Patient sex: M
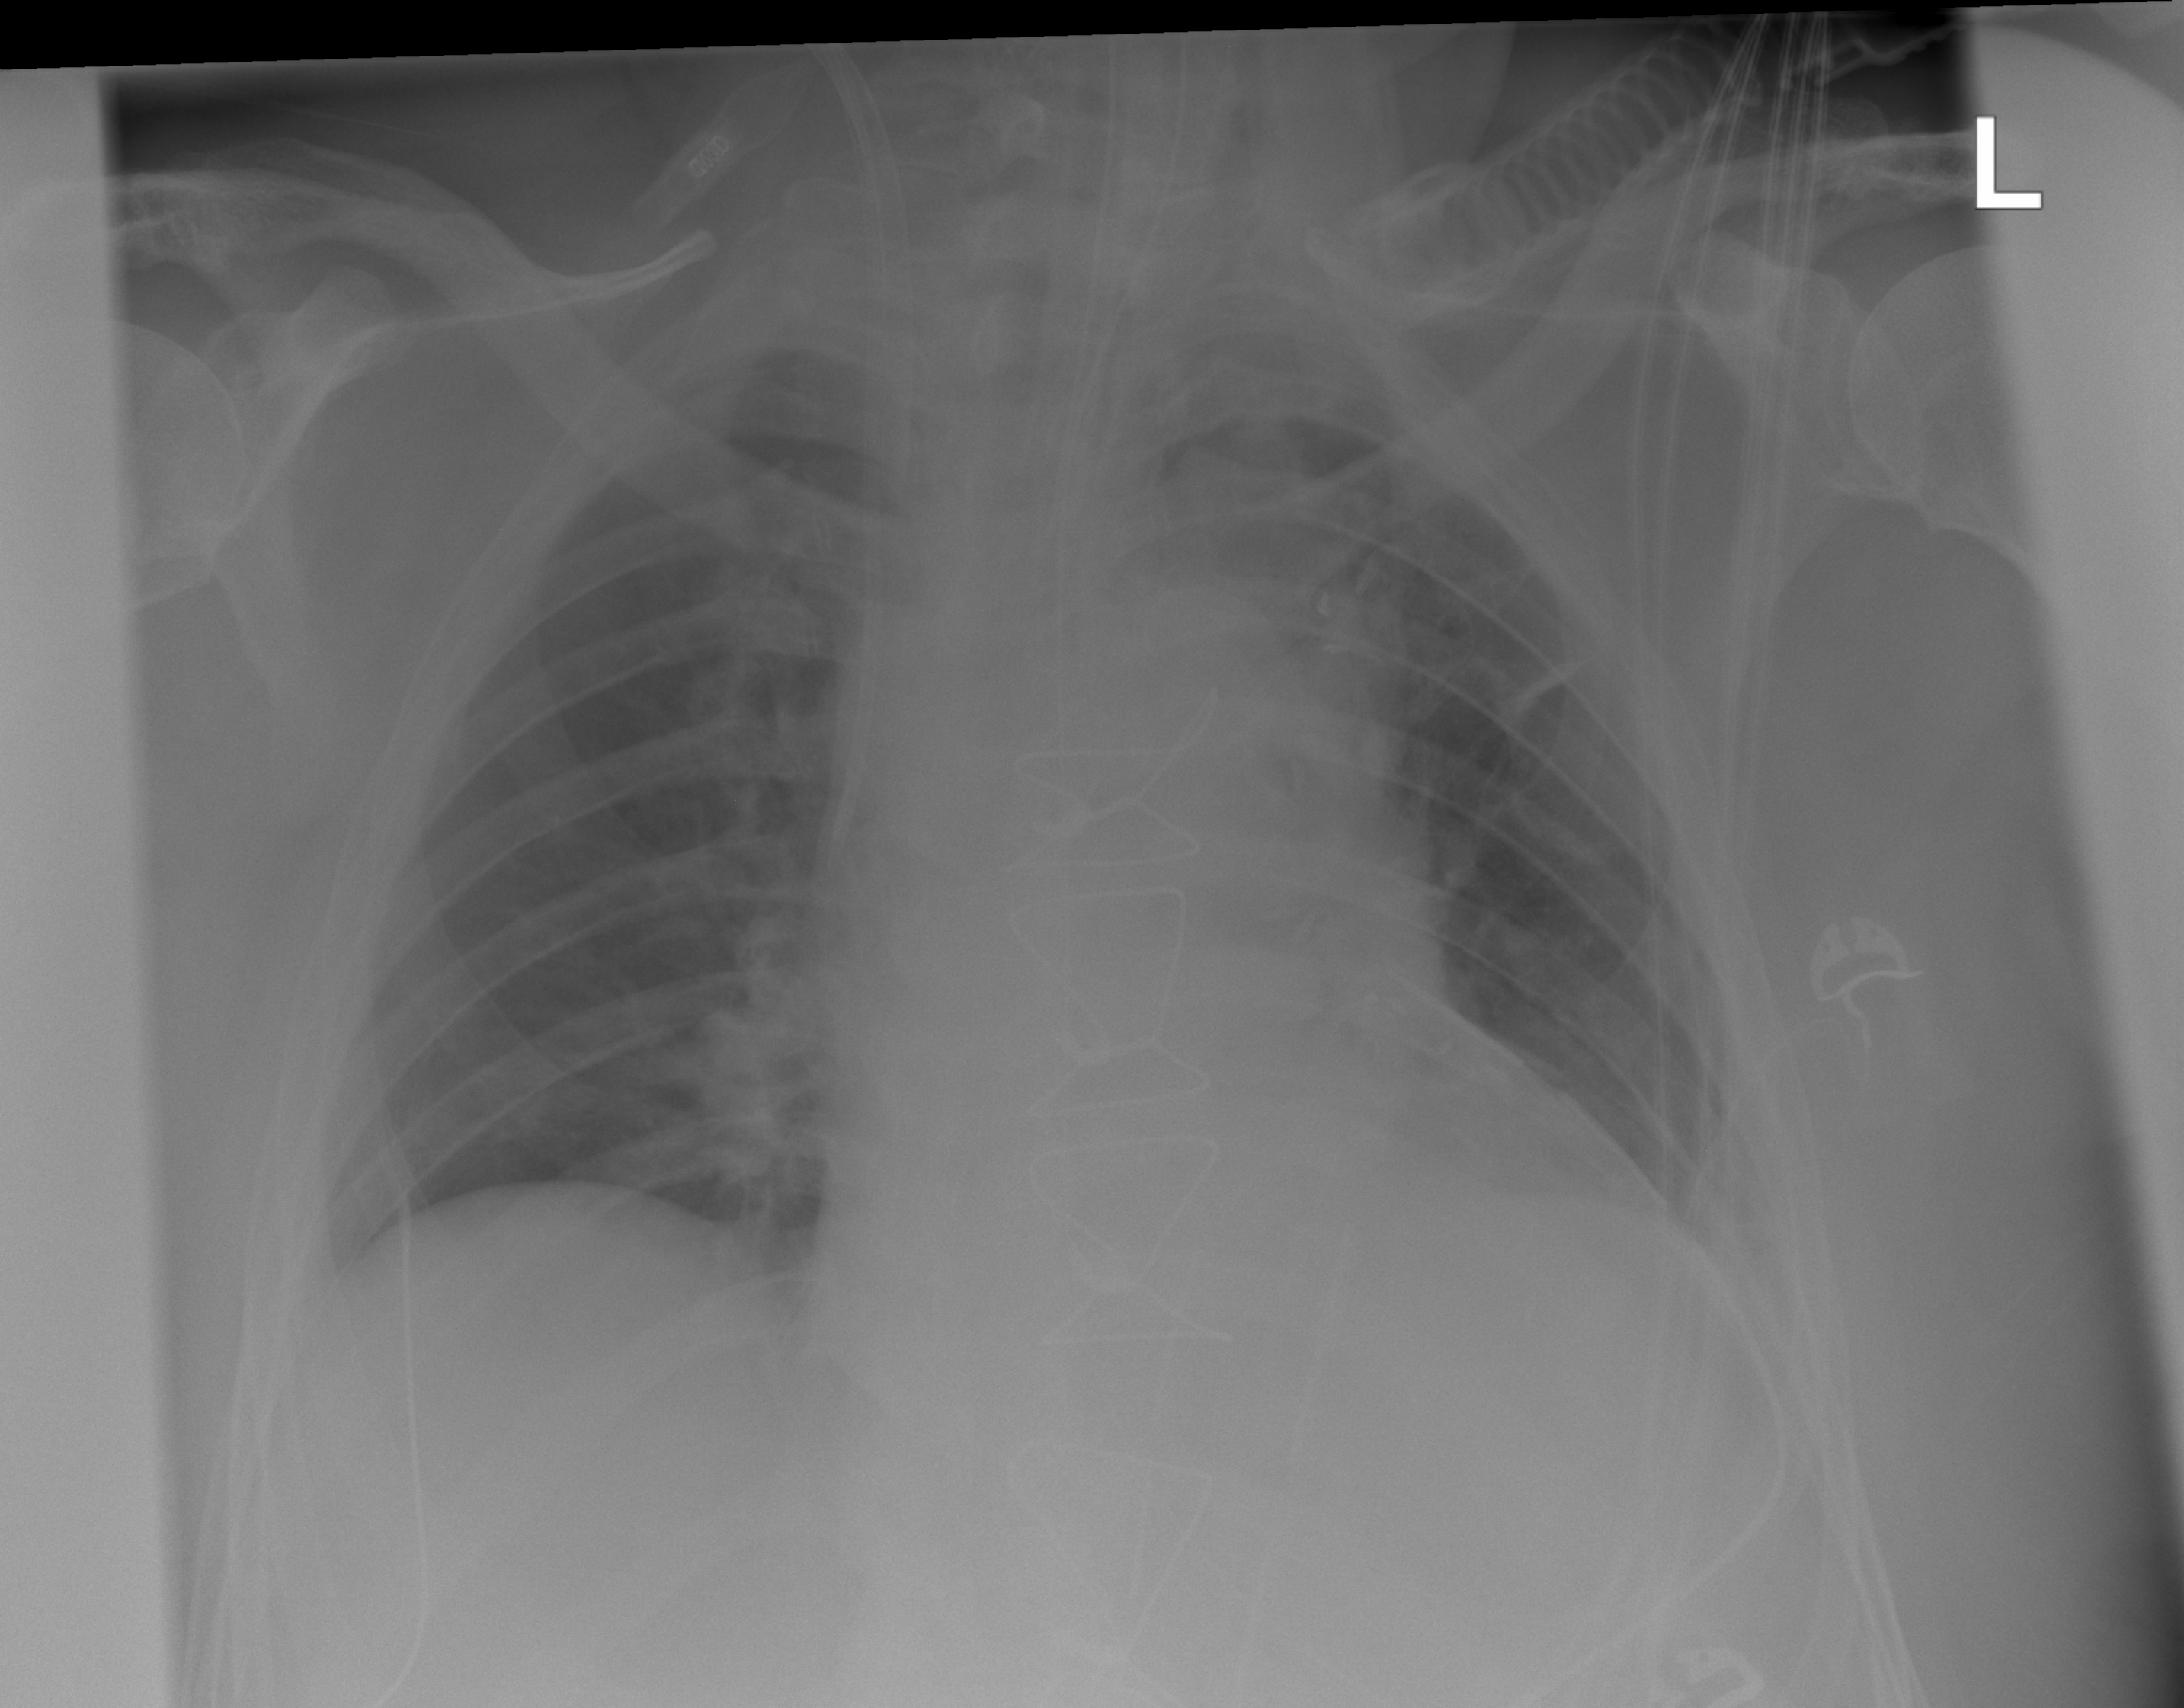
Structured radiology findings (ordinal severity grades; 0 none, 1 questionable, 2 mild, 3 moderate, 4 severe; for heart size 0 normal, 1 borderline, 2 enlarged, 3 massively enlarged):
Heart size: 0
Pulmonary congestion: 0
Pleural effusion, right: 0
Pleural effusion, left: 1
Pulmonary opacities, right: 0
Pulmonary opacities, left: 0
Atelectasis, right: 0
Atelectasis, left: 1